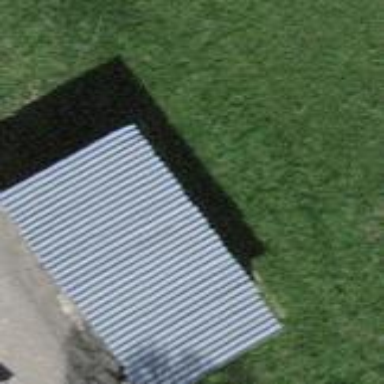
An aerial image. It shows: Shed.